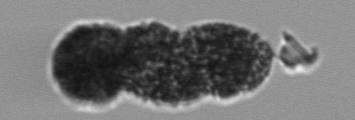
Label: fecal_pellet